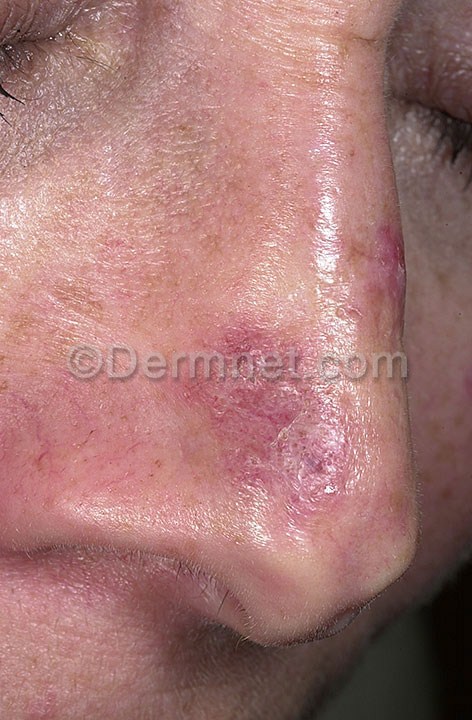
Disease: Lupus and other Connective Tissue diseases